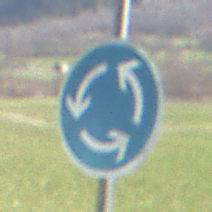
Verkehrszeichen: Kreisverkehr
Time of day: MorningAfternoon
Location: Outdoor (Nature)
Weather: PartlyCloudy
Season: NotSpecified
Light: Natural